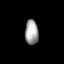
Tissue: lung
Cell type: Endothelial cells
Senescence score: 0.5709
Nuclear area (px): 322
Mean DAPI intensity: 163.925